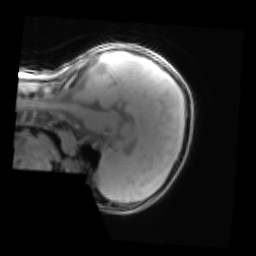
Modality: PDw
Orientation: sagittal
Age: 10
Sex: male
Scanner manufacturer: siemens
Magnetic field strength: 3 T
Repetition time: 0.25 s
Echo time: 0.00103 s